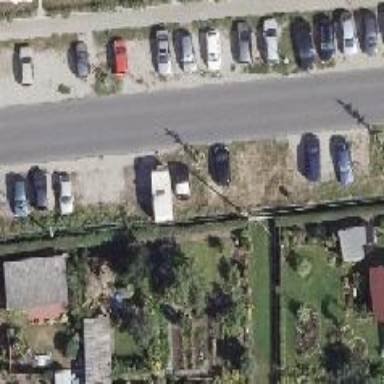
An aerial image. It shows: There is collision protection around obstacle in the parking area.